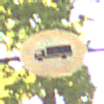
Verkehrszeichen: VerbotFuerKraftfahrzeugeUeberDreiKommaFuenfTonnen
Umgebung: Outdoor, Nature
Tageszeit: Midday
Wetter: PartlyCloudy
Licht: Natural
Jahreszeit: NotSpecified
Kontrast: LowContrast